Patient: sex M, age 54
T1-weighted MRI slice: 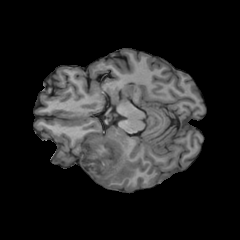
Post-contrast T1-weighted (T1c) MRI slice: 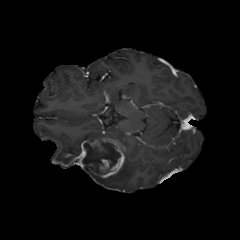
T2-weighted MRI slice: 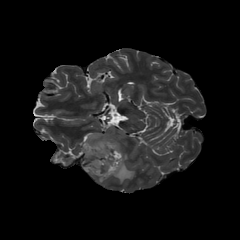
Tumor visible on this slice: yes
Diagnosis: Glioblastoma, IDH-wildtype
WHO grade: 4